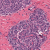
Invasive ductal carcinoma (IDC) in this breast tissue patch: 0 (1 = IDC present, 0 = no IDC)